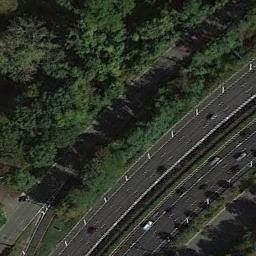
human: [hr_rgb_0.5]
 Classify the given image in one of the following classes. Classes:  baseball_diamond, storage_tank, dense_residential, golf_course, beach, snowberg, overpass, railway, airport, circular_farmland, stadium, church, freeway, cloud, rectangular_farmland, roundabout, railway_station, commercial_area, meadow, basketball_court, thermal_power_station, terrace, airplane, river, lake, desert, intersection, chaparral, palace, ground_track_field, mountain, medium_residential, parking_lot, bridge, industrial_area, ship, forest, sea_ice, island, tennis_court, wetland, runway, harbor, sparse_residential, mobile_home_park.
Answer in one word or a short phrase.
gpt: freeway